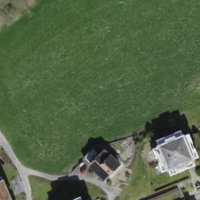
EUNIS habitat code: 53
Species observed at this site:
Silene dioica
Echium vulgare